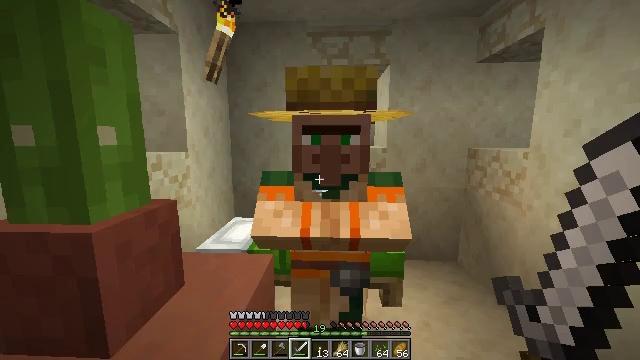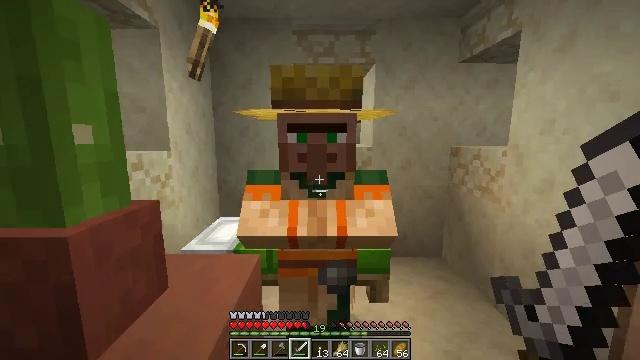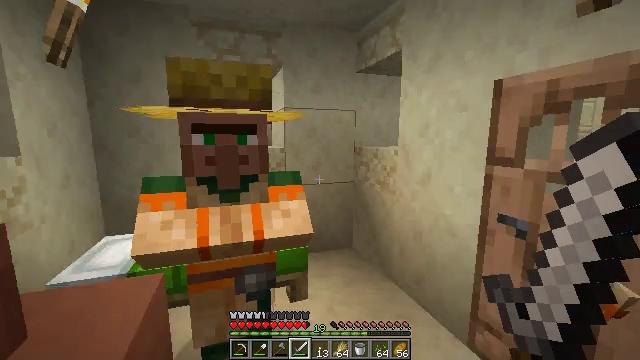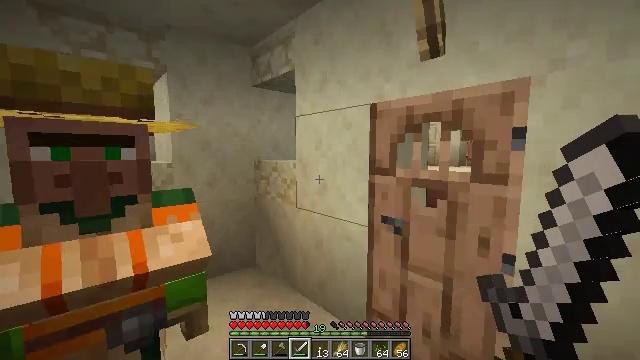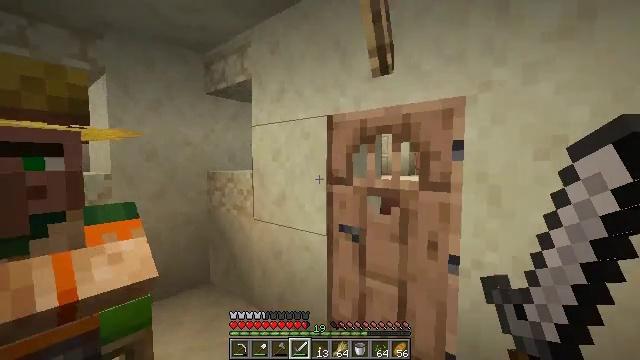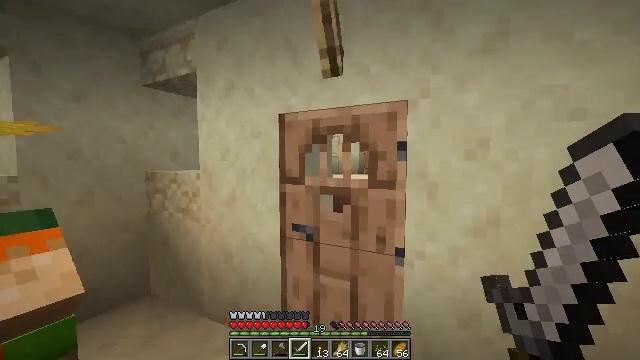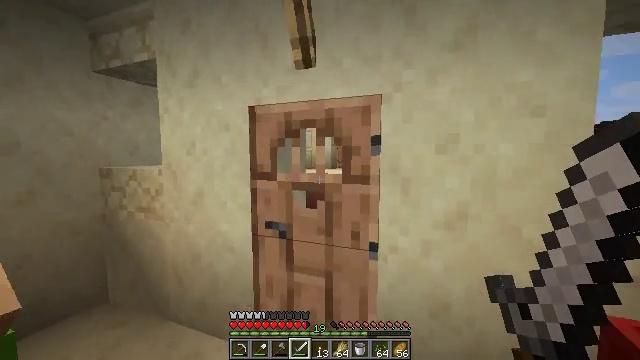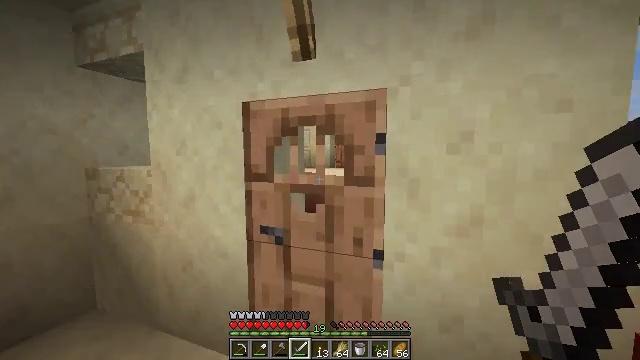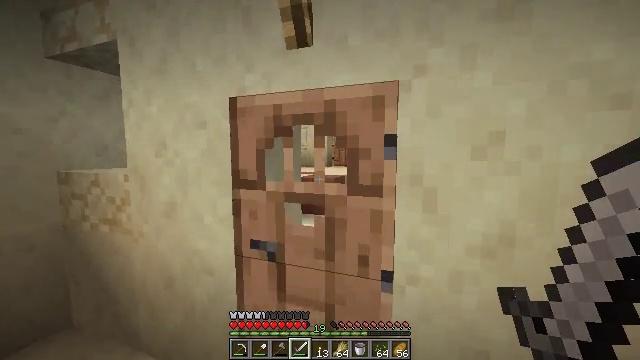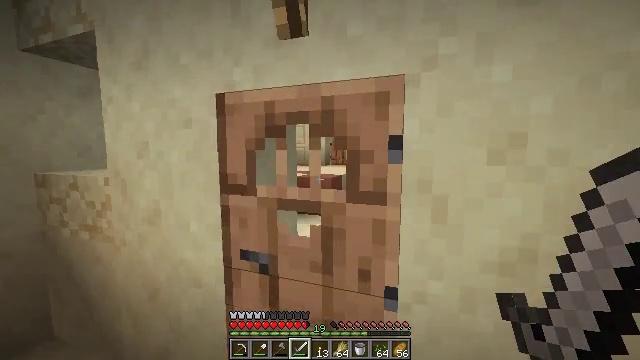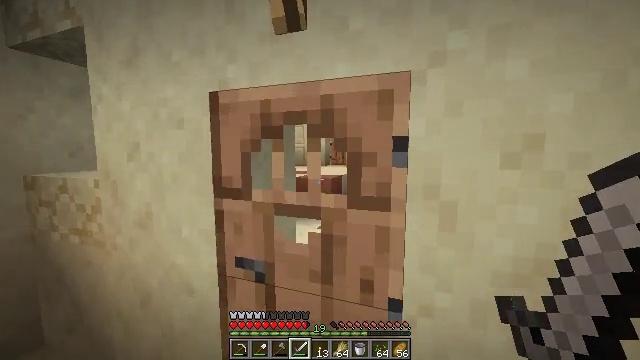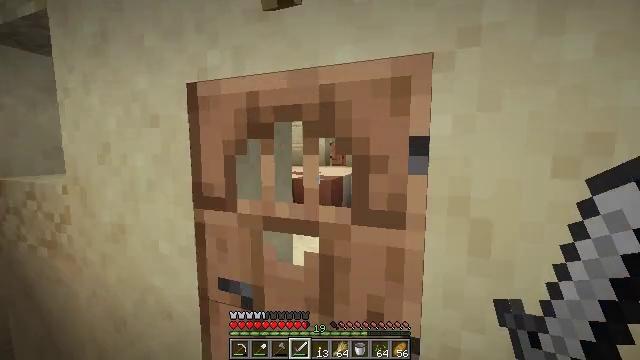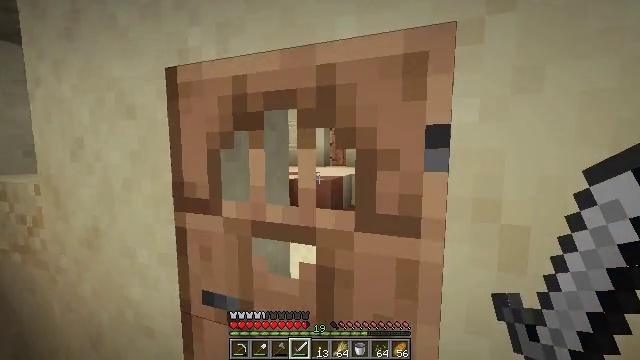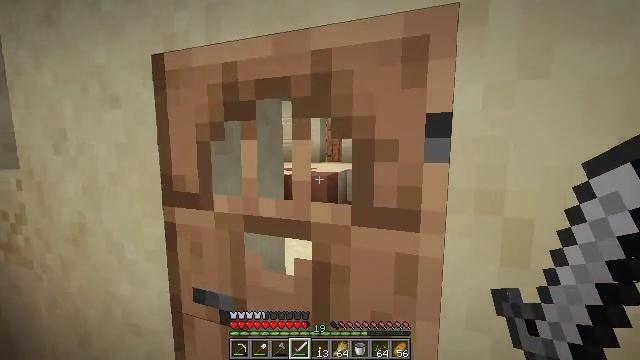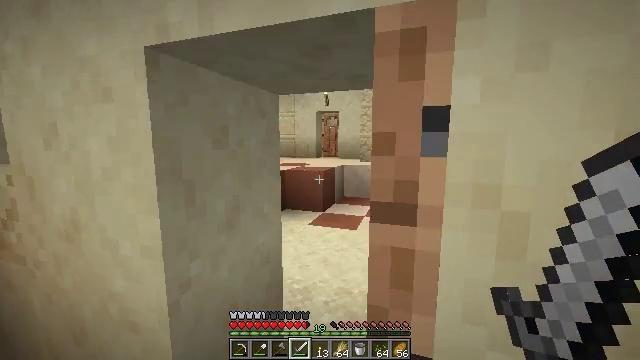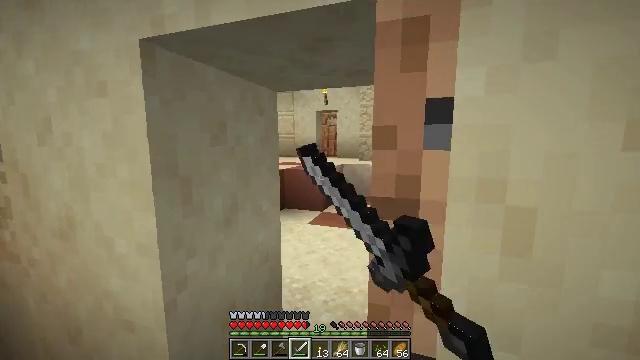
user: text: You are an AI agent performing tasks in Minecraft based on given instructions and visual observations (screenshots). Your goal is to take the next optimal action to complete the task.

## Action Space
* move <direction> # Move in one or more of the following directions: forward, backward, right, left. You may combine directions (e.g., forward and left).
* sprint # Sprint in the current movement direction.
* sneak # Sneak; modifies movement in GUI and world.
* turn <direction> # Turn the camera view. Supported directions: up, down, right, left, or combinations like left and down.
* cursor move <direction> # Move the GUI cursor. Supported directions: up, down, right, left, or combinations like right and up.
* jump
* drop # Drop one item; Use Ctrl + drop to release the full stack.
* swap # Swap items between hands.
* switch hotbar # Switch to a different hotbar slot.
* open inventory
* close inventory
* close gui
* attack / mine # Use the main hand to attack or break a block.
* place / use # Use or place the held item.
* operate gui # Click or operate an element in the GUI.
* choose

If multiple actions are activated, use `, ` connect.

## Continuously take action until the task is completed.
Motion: motion action
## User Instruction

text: drop lime bed
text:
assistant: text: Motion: turn right, attack / mine
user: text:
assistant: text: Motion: turn right, attack / mine
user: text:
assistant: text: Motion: turn right and up, attack / mine
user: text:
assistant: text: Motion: turn right and up, attack / mine
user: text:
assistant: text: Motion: turn right, attack / mine
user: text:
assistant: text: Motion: move forward, turn right and down, attack / mine
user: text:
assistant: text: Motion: move forward, attack / mine
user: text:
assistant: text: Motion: move forward, attack / mine
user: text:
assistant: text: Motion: move forward, attack / mine
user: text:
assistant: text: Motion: move forward, attack / mine
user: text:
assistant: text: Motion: attack / mine
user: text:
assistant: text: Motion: attack / mine
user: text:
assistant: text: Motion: turn right, attack / mine
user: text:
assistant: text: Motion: turn down, attack / mine and use / place
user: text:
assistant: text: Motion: attack / mine and use / place
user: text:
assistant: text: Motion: attack / mine and use / place
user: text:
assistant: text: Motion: attack / mine
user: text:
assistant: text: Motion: move forward, attack / mine
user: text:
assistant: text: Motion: move forward, attack / mine
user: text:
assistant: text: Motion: move forward, turn right, attack / mine
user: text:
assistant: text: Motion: move forward, turn right, attack / mine
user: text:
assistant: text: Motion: move forward, turn right, attack / mine
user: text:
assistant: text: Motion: move forward, turn right, attack / mine
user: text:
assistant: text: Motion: move forward, turn right, attack / mine
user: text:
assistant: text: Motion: move forward, attack / mine
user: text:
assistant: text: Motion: move forward, turn right, attack / mine
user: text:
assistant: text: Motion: move forward, turn right, attack / mine
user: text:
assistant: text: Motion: move forward, turn right, attack / mine
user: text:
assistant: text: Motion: move forward, attack / mine
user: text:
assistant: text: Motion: move forward and move left, attack / mine